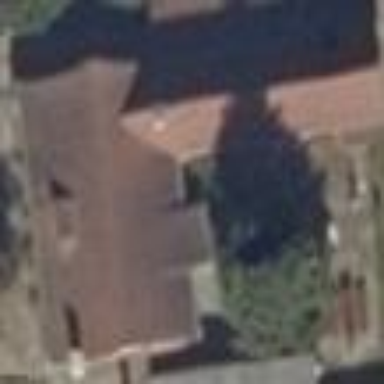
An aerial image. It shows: Gabled roof on residential building.